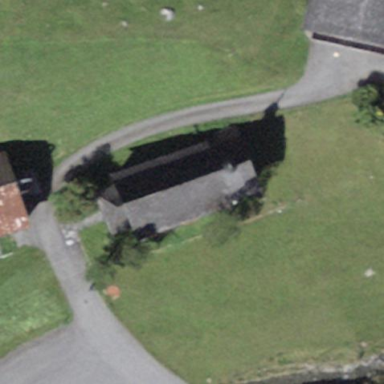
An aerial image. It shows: Chapel that serves as place of worship.